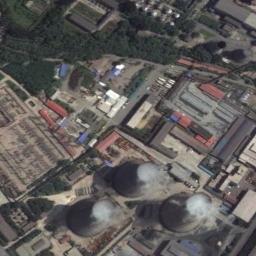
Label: thermal_power_station